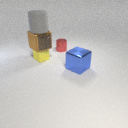
small red metal cylinder to the right of small yellow metal cube